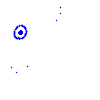
Particle: pion